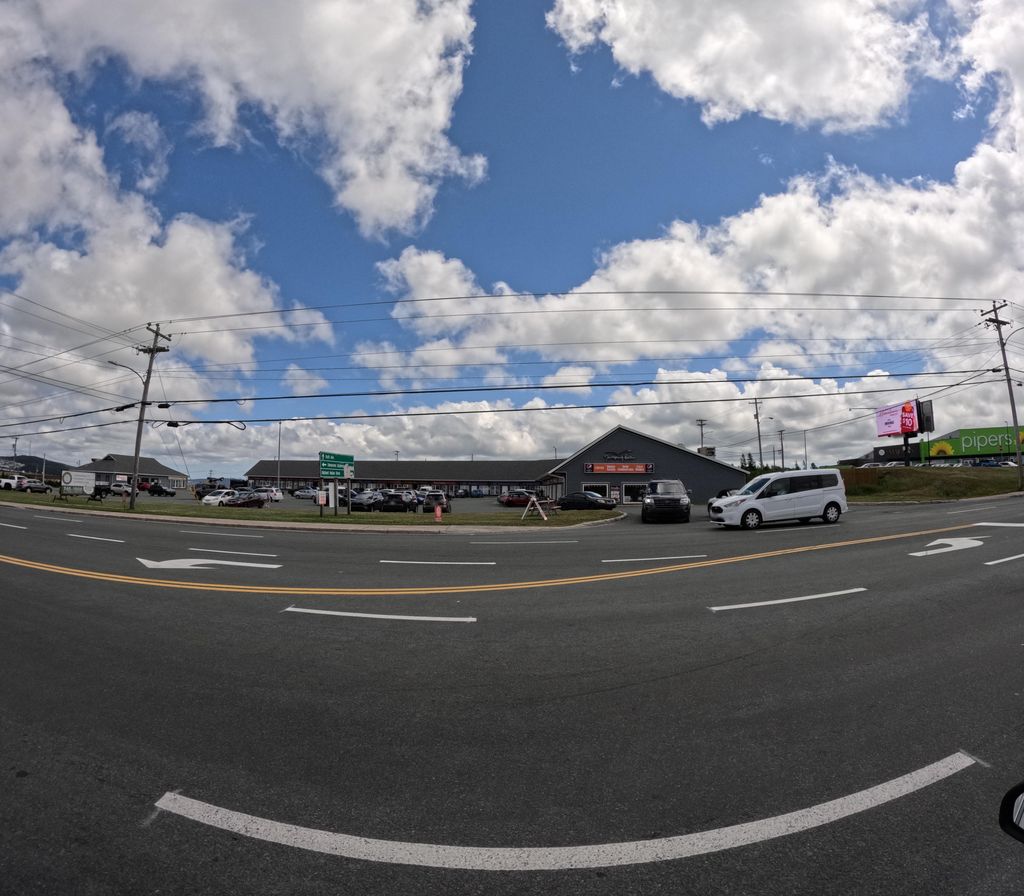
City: st_johns